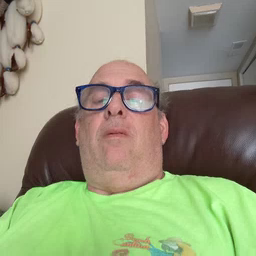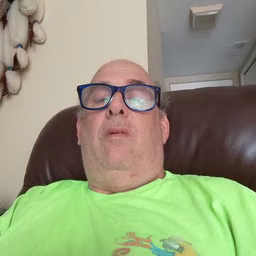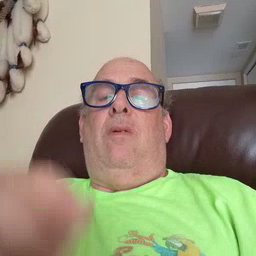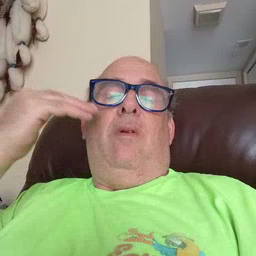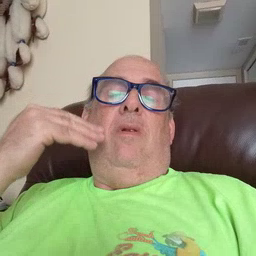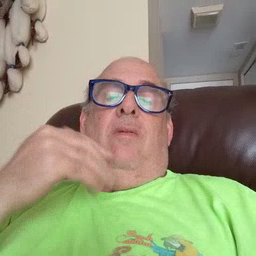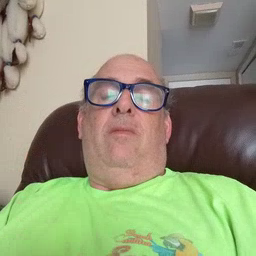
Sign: head